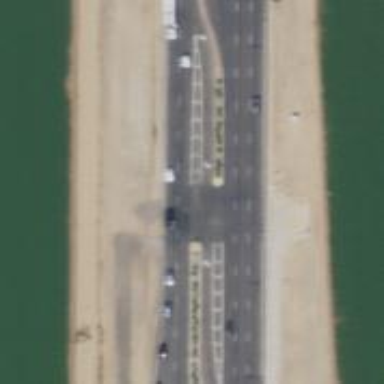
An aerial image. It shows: Secondary link road with asphalt surface.